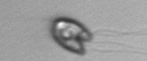
Label: flagellate_morphotype1